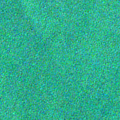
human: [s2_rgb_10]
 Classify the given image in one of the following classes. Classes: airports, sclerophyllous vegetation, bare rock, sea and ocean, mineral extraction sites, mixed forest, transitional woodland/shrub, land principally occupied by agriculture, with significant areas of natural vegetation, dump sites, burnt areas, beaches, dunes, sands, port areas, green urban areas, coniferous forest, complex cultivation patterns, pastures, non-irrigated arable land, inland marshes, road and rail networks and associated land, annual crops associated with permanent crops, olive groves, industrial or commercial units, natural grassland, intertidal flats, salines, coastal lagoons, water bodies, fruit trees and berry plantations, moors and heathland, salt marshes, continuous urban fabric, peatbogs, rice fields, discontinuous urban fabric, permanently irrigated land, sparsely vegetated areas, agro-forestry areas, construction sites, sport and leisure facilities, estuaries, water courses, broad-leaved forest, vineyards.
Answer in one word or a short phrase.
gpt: sea and ocean